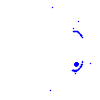
Particle: electron